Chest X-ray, PA view. Patient: 38 years old, sex F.
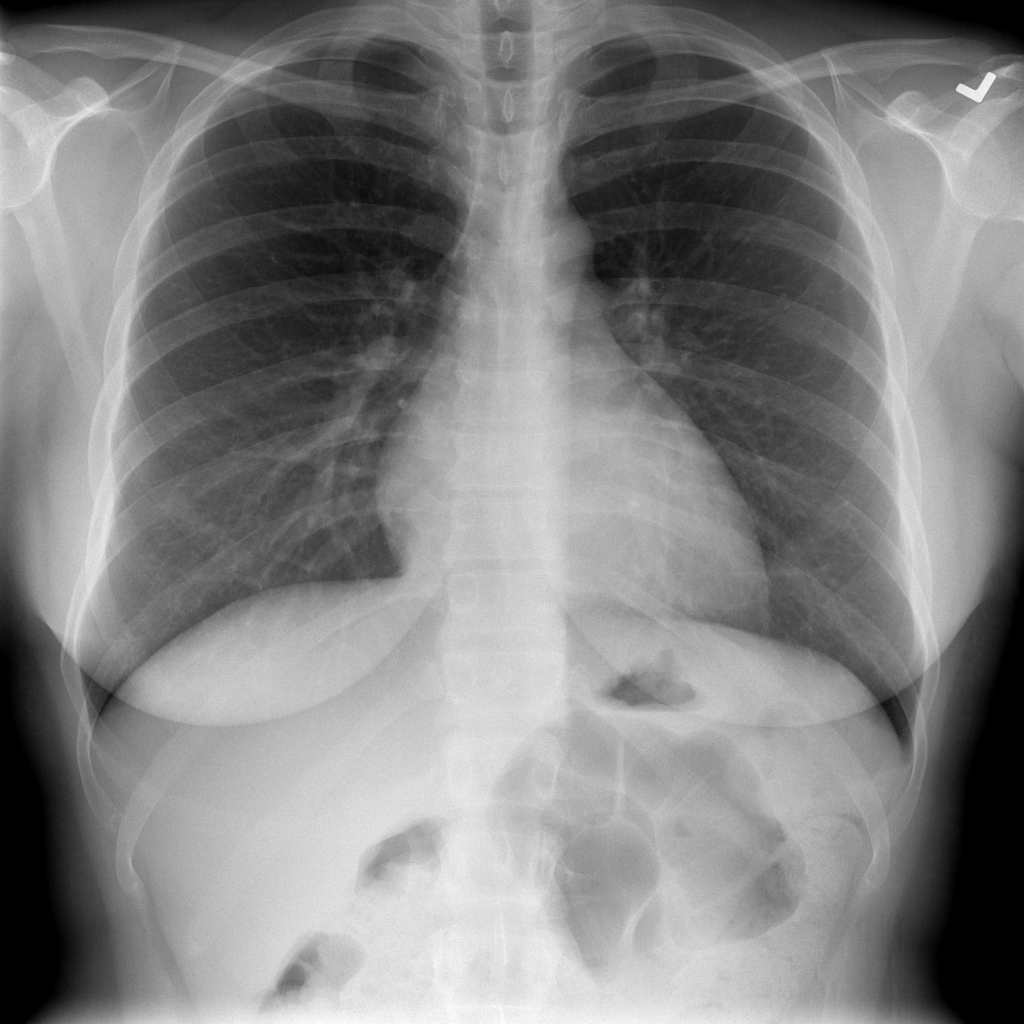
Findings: Infiltration